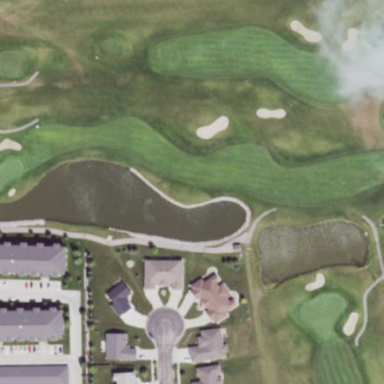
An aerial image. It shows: Water hazard in golf course. The hazard is natural water feature.